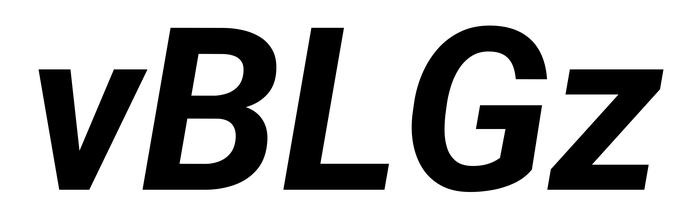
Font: Roboto-Italic_Bold_Italic